An envelope spectrum derived from a bearing vibration measurement is shown; the reference markers locate BPFO, BPFI, BSF and FTF for this bearing geometry and shaft speed. Diagnose the bearing from this image, choosing from: normal, inner_race, outer_race, ball.
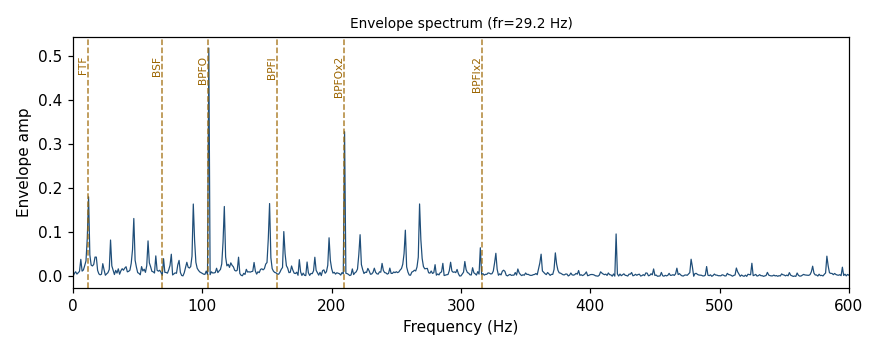
Answer: outer_race